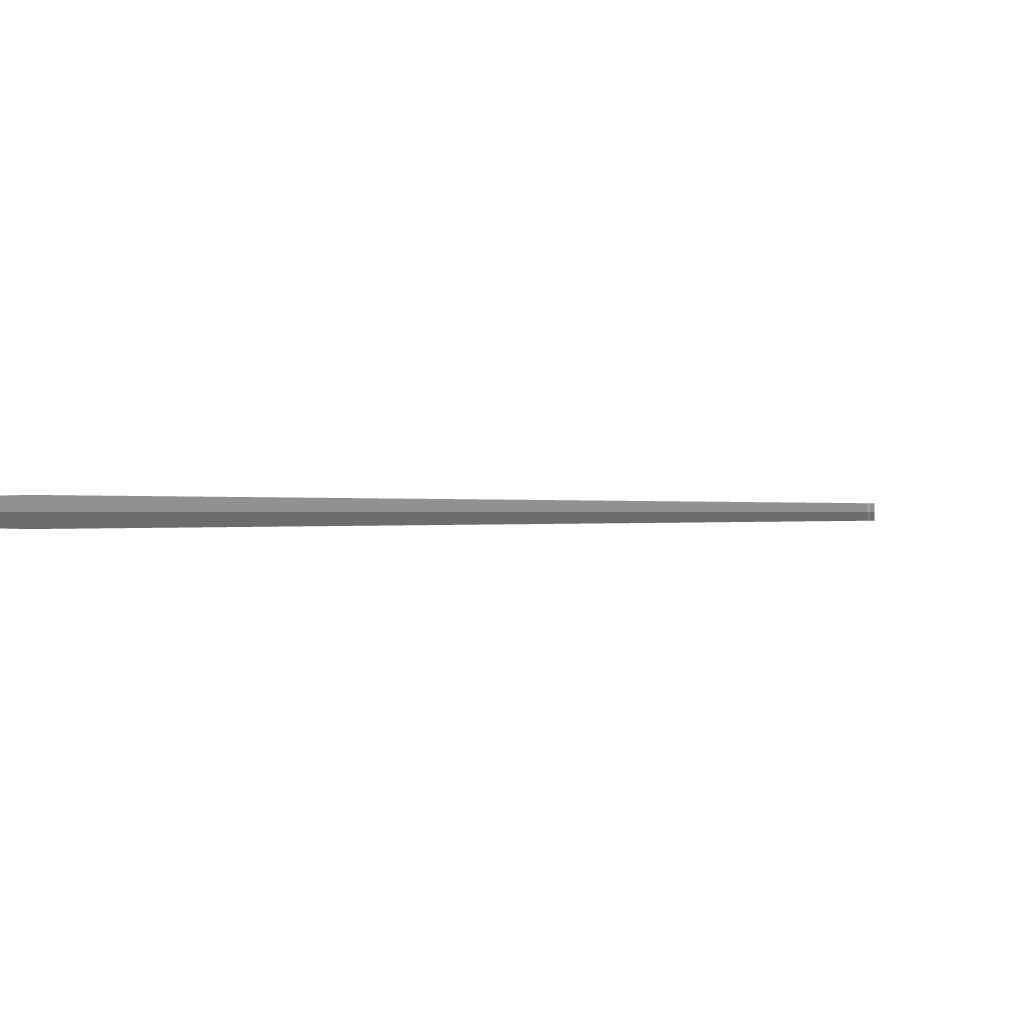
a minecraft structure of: luxurious-villa